Question: I have a sample of my JSON file(it is pretty big so I will not show all of it) like this.
'''
[
{
"name":"Costel Pantilimon",
"position":"GK",
"age":"28",
" number":"1",
"photo":"images/costel_pantilimon.png"
},
{
"name":"Vito Mannone",
"position":"GK",
"age":"27",
"number":"25",
"photo":"images/Mannone.png"
}
]
'''
I display all the JSON objects in a listview.

I click on the first row and the name of the player is shown in a new activity in a simple textview. So far so good. The problem is that I want to display the image too,and I am strugling with this one.
Here is a part of my code that does this webservice job.
'''
public void onItemClick(AdapterView<?> parent, View view, int position,
long id) {
String details = playersList.get(position).getDetails();
//Log.d("Theo", details);
switch (position) {
case 0:
Intent i = new Intent(PlayersList.this, ExtraInfo.class);
i.putExtra("details", details);
startActivity(i);
break;
}
}
private class MyTask extends AsyncTask<String, String, List<Players>> {
@Override
protected void onPreExecute() {
if (tasks.size() == 0) {
pb.setVisibility(View.VISIBLE);
}
tasks.add(this);
}
@Override
protected List<Players> doInBackground(String... params) {
String content = HttpManager.getData(params[0]);
playersList = PlayersJSONParser.parseFeed(content);
for (Players p : playersList) {
try {
String imageUrl = PHOTOS_BASE_URL +p.getPhoto();
InputStream in = (InputStream) new
URL(imageUrl).getContent();
Bitmap bitmap = BitmapFactory.decodeStream(in);
p.setBitmap(bitmap);
in.close();
} catch (Exception e) {
e.printStackTrace();
}
}
return playersList;
}
@Override
protected void onPostExecute(List<Players> result) {
tasks.remove(this);
if (tasks.size() == 0) {
pb.setVisibility(View.INVISIBLE);
}
if (result == null) {
Toast.makeText(PlayersList.this, "Web service not available",
Toast.LENGTH_LONG).show();
return;
}
playersList = result;
updateDisplay();
}
}
'''
And the activity that actually displays the name is
'''
public class ExtraInfo extends ActionBarActivity {
TextView detailsText;
@Override
protected void onCreate(Bundle savedInstanceState) {
super.onCreate(savedInstanceState);
setContentView(R.layout.activity_extra_info);
detailsText = (TextView)findViewById(R.id.detailsText);
String details = getIntent().getStringExtra("details");
Log.d("Extra info", details);
detailsText.setText("" + details);
}
}
'''
Any ideas on how to pass the image in the new activity?
Thank you for reading my question,
Theo
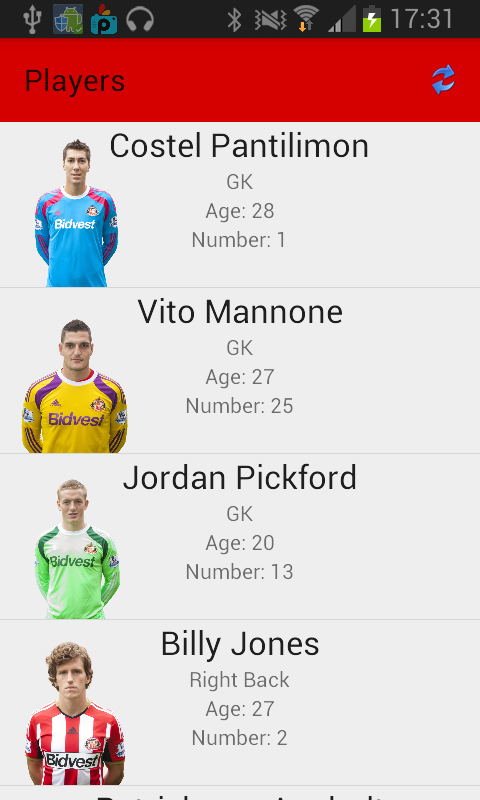
Answer: There are to solve this problem
First Convert Image into Byte Array and then pass into Intent and in next activity get byte array from Bundle and Convert into Image(Bitmap) and set into ImageView.
Convert Bitmap to Byte Array :
'''
Bitmap bmp = BitmapFactory.decodeResource(getResources(), R.drawable.ic_launcher);
ByteArrayOutputStream stream = new ByteArrayOutputStream();
bmp.compress(Bitmap.CompressFormat.PNG, 100, stream);
byte[] byteArray = stream.toByteArray();
'''
Pass byte array into intent:
'''
Intent intent = new Intent(this, NextActivity.class);
intent.putExtra("picture", byteArray);
startActivity(intent);
'''
Get Byte Array from Bundle and Convert into Bitmap Image:
'''
Bundle extras = getIntent().getExtras();
byte[] byteArray = extras.getByteArray("picture");
Bitmap bmp = BitmapFactory.decodeByteArray(byteArray, 0, byteArray.length);
ImageView image = (ImageView) findViewById(R.id.imageView1);
image.setImageBitmap(bmp);
'''
To encode image to Base64 :
'''
public static String encodeToBase64(Bitmap image)
{
ByteArrayOutputStream baos = new ByteArrayOutputStream();
image.compress(Bitmap.CompressFormat.JPEG, 100, baos);
byte[] b = baos.toByteArray();
String encodedBitmap = Base64.encodeToString(b, Base64.DEFAULT);
return encodedBitmap;
}
'''
To decode Base64 to bitmap :
'''
public static Bitmap decodeBase64(String input)
{
byte[] decodedByte = Base64.decode(input, 0);
return BitmapFactory
.decodeByteArray(decodedByte, 0, decodedByte.length);
}
'''
You can pass bitmap as parcelable.
To pass :
'''
Intent intent = new Intent(this, youractivty.class);
intent.putExtra("BitmapImage", yourBitmap);
'''
To retrieve :
'''
Bitmap bitmap = (Bitmap) getIntent().getParcelableExtra("BitmapImage");
'''